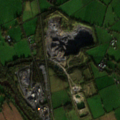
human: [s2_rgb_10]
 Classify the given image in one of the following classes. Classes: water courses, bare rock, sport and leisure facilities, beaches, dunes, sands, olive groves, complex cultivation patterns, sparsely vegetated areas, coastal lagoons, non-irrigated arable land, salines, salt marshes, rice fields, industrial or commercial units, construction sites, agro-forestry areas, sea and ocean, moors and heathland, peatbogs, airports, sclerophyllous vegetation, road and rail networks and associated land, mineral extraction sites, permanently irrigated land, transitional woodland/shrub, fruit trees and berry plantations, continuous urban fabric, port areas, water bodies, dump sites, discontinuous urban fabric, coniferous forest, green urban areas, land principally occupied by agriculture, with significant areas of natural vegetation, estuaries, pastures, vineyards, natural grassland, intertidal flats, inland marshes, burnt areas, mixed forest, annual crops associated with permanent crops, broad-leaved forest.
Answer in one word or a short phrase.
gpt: mineral extraction sites, non-irrigated arable land, pastures, complex cultivation patterns